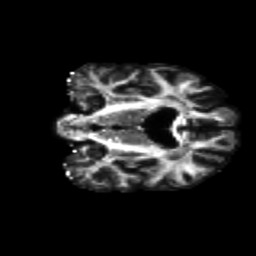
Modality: FA
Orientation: coronal
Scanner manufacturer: siemens
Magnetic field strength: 3 T
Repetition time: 8.8 s
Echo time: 0.085 s